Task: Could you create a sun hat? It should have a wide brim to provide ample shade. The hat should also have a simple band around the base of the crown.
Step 161:
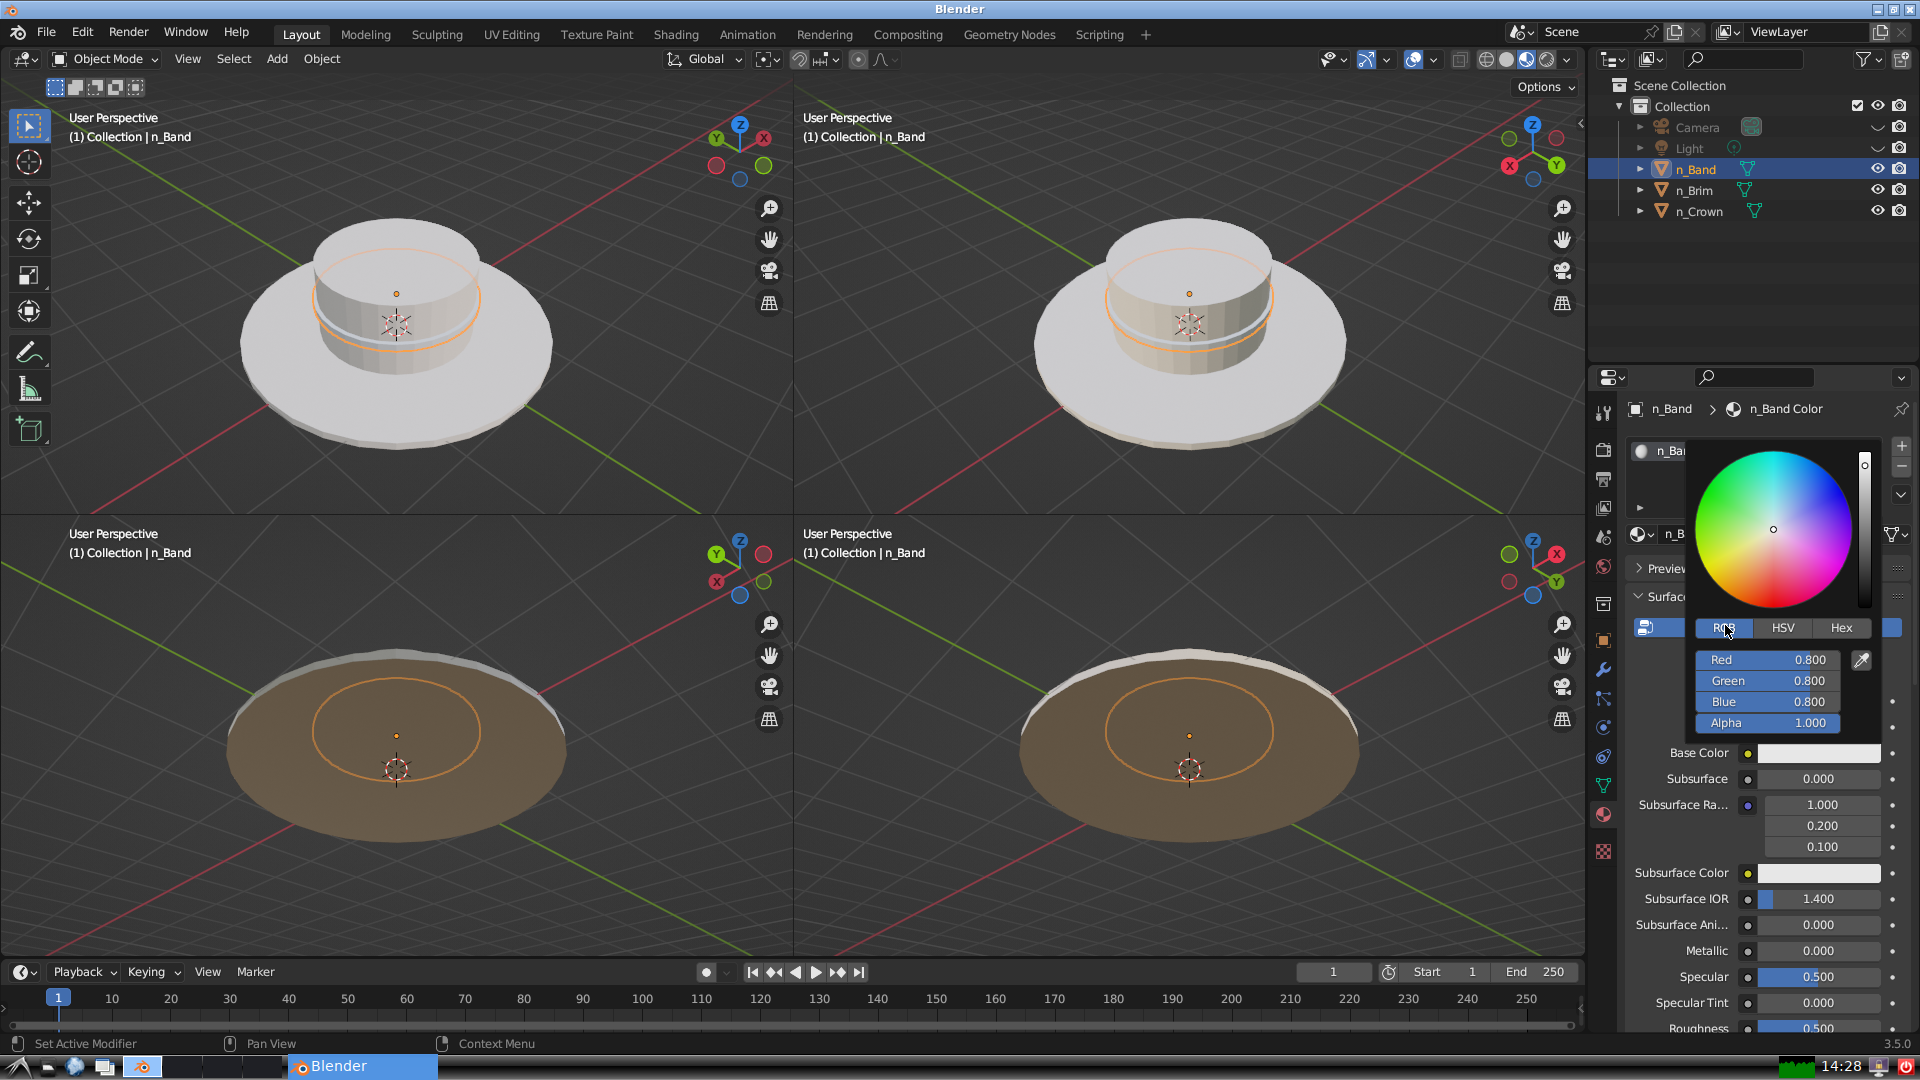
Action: click: no